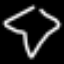
Label: diamond